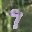
Label: 9